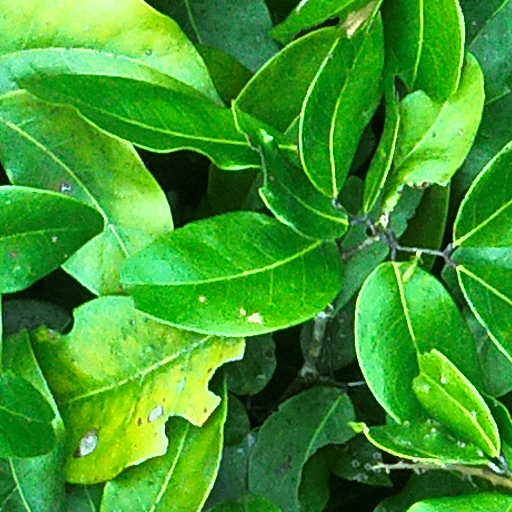
Species: Prioria copaifera
GBIF accepted scientific name: Prioria copaifera
Crown area (m\u00b2): 137.173